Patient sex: M
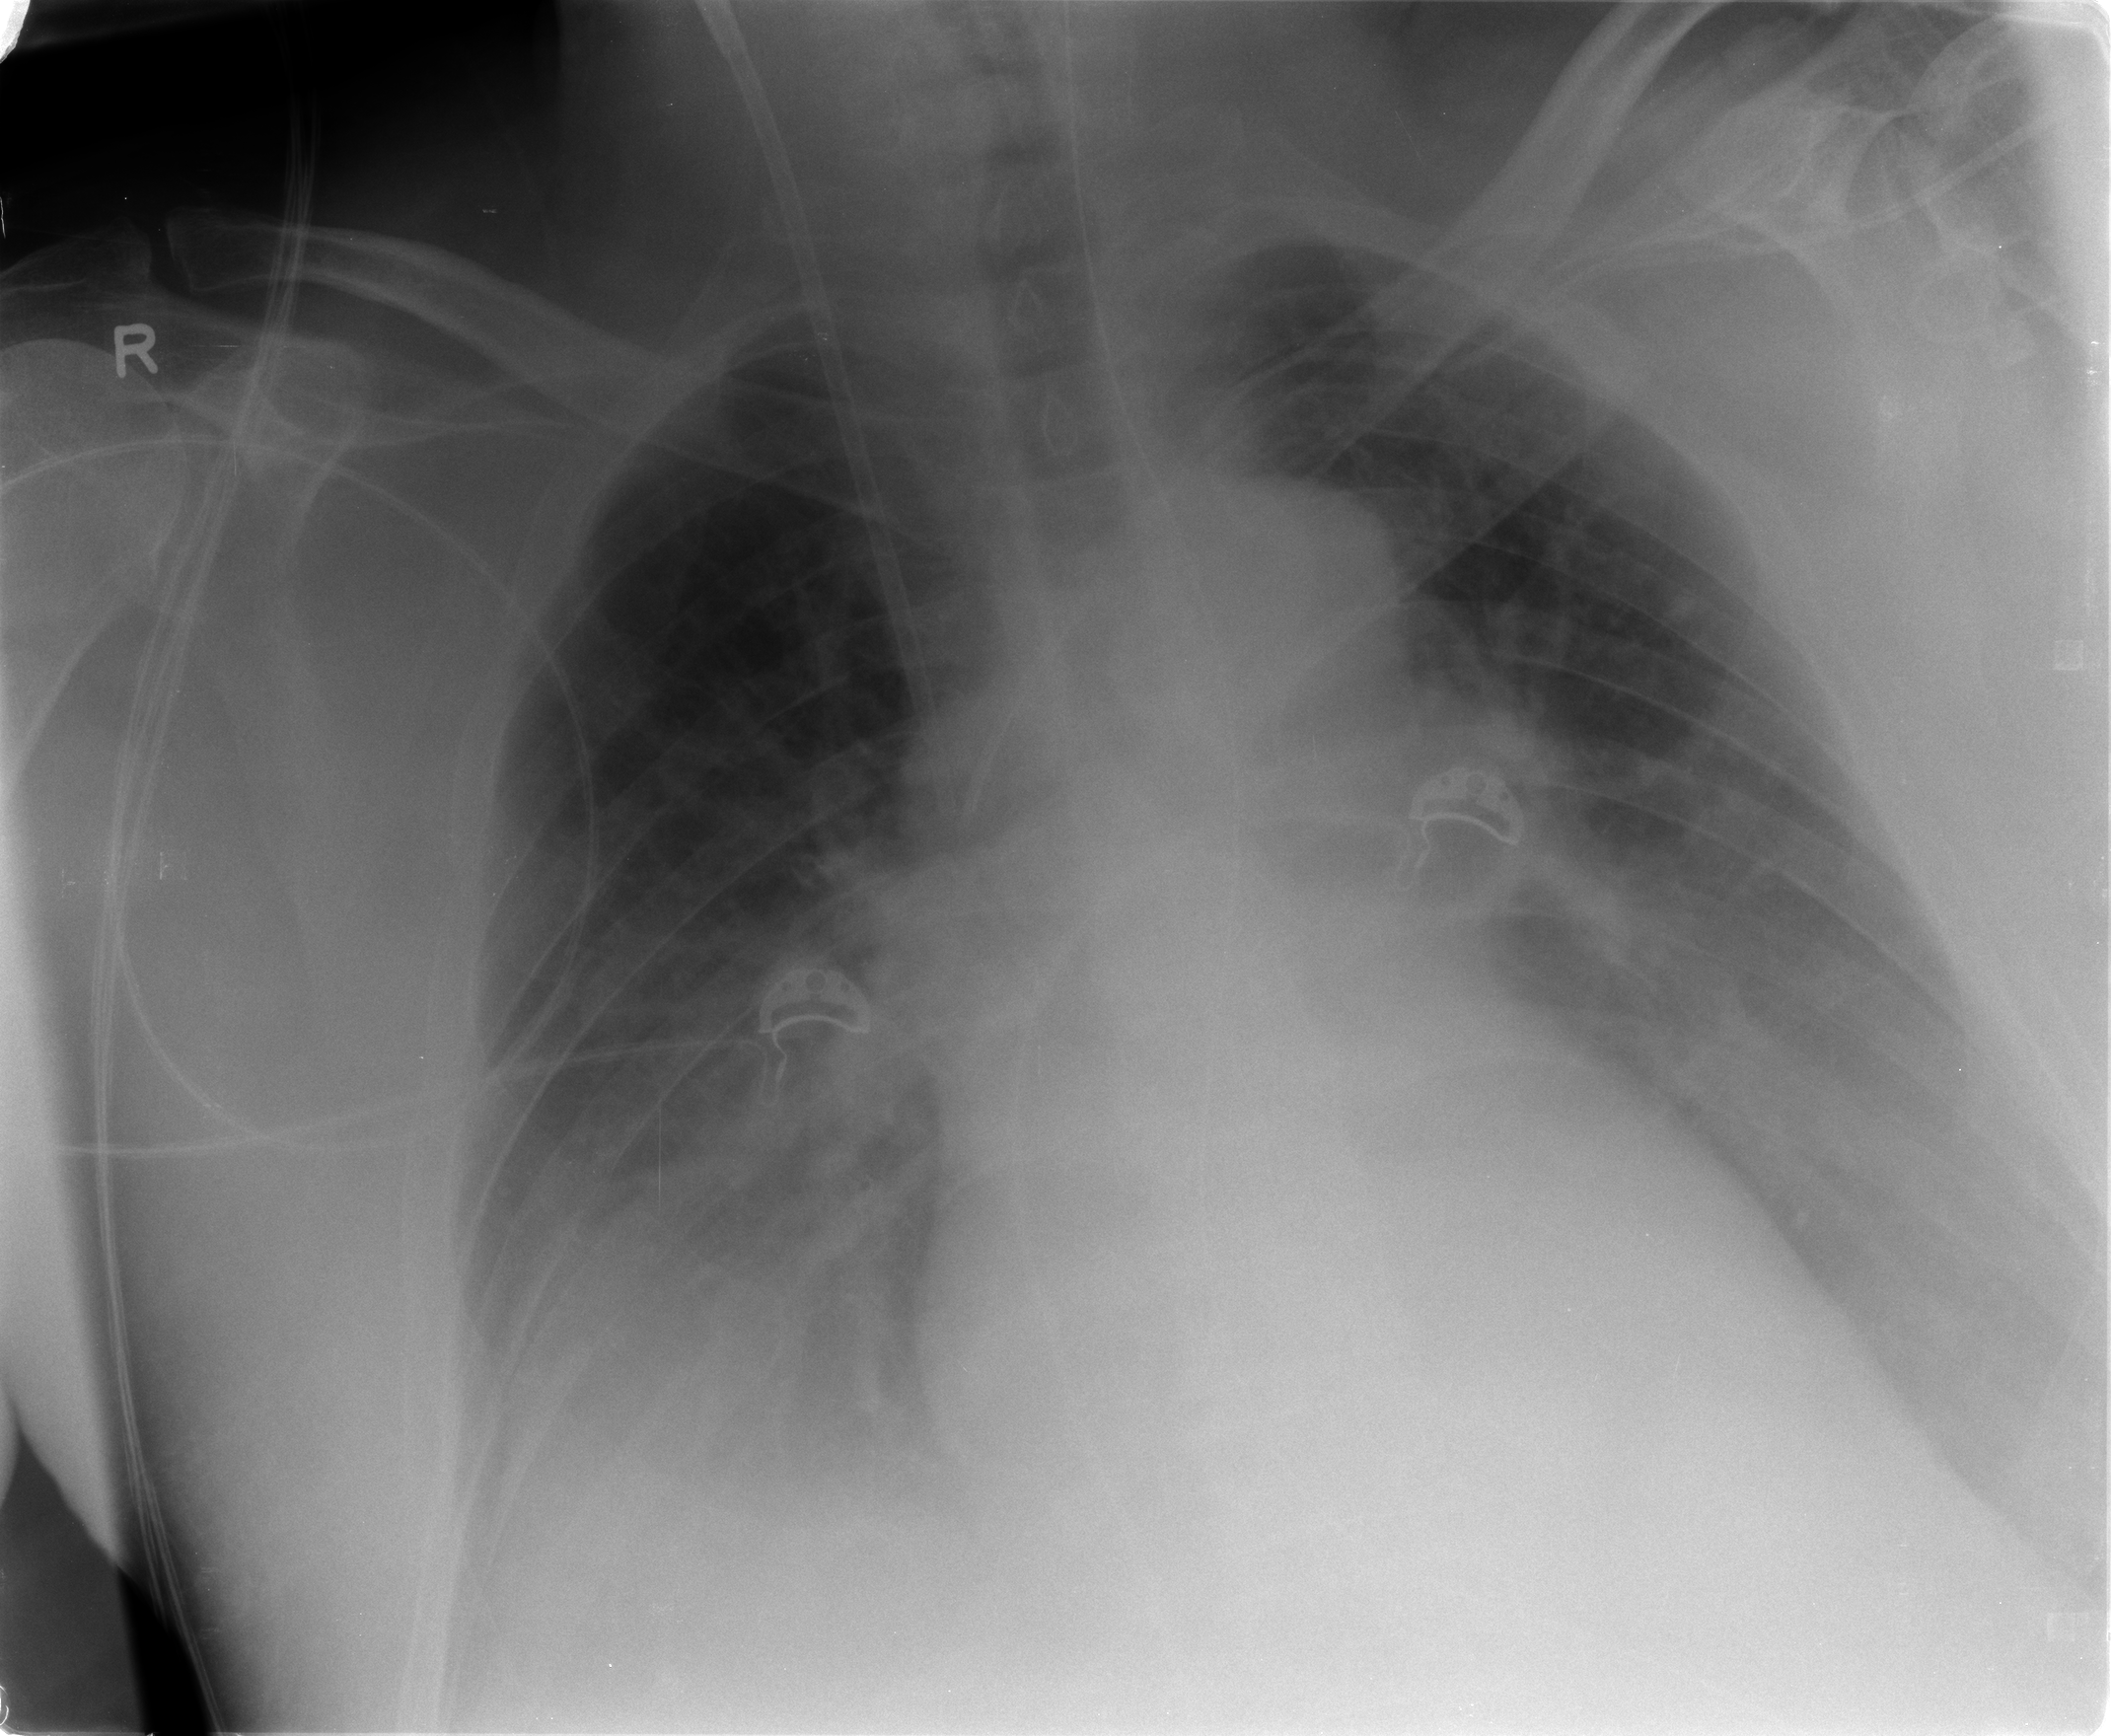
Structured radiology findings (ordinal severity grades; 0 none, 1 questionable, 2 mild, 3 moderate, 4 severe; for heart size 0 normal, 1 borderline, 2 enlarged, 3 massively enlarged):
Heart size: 2
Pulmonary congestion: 2
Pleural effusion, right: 2
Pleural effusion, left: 2
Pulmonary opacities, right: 2
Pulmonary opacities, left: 2
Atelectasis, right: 3
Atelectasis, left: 3